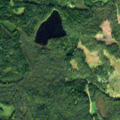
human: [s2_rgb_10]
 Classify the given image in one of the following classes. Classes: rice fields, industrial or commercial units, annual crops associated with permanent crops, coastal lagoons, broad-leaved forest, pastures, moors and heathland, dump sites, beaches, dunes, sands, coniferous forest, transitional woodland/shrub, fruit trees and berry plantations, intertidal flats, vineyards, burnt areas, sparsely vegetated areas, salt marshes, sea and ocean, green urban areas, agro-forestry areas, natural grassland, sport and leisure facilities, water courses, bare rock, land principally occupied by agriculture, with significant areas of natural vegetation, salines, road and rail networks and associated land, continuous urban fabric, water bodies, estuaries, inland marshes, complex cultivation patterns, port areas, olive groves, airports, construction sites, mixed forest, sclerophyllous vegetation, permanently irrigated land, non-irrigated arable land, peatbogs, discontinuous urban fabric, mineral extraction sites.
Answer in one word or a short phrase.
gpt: coniferous forest, transitional woodland/shrub